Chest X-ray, PA view. Patient: 49 years old, sex M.
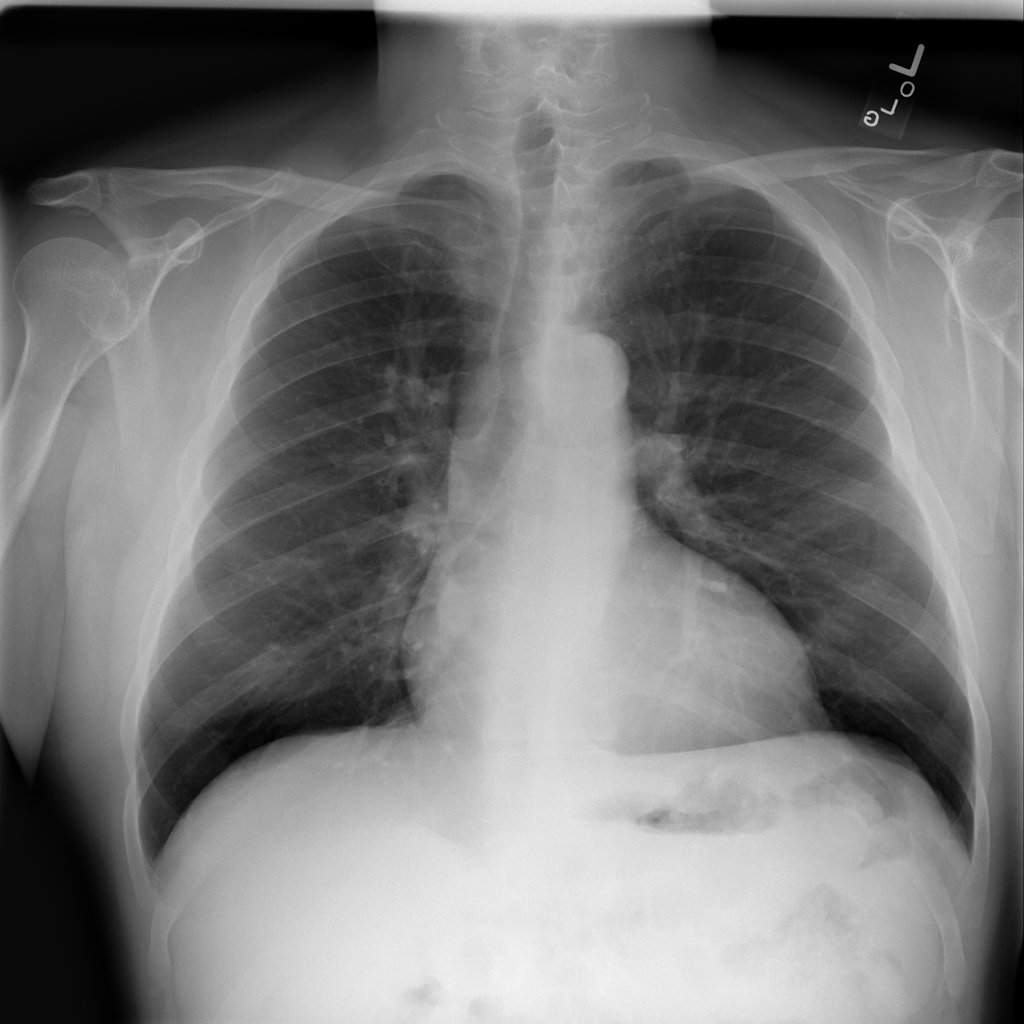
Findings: No Finding